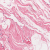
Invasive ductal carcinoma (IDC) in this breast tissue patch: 0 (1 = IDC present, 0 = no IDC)